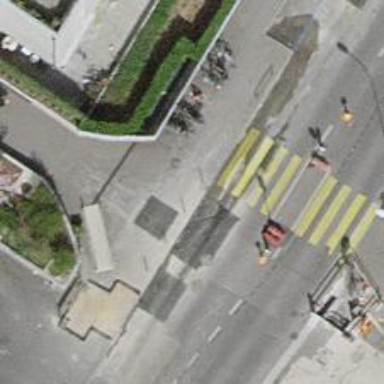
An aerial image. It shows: Bollard.